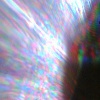
Label: sunburn